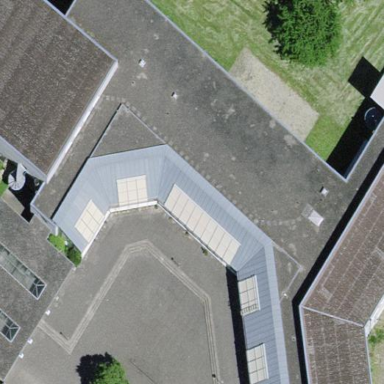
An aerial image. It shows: School building.